Question: What is the measurement shown in the image?
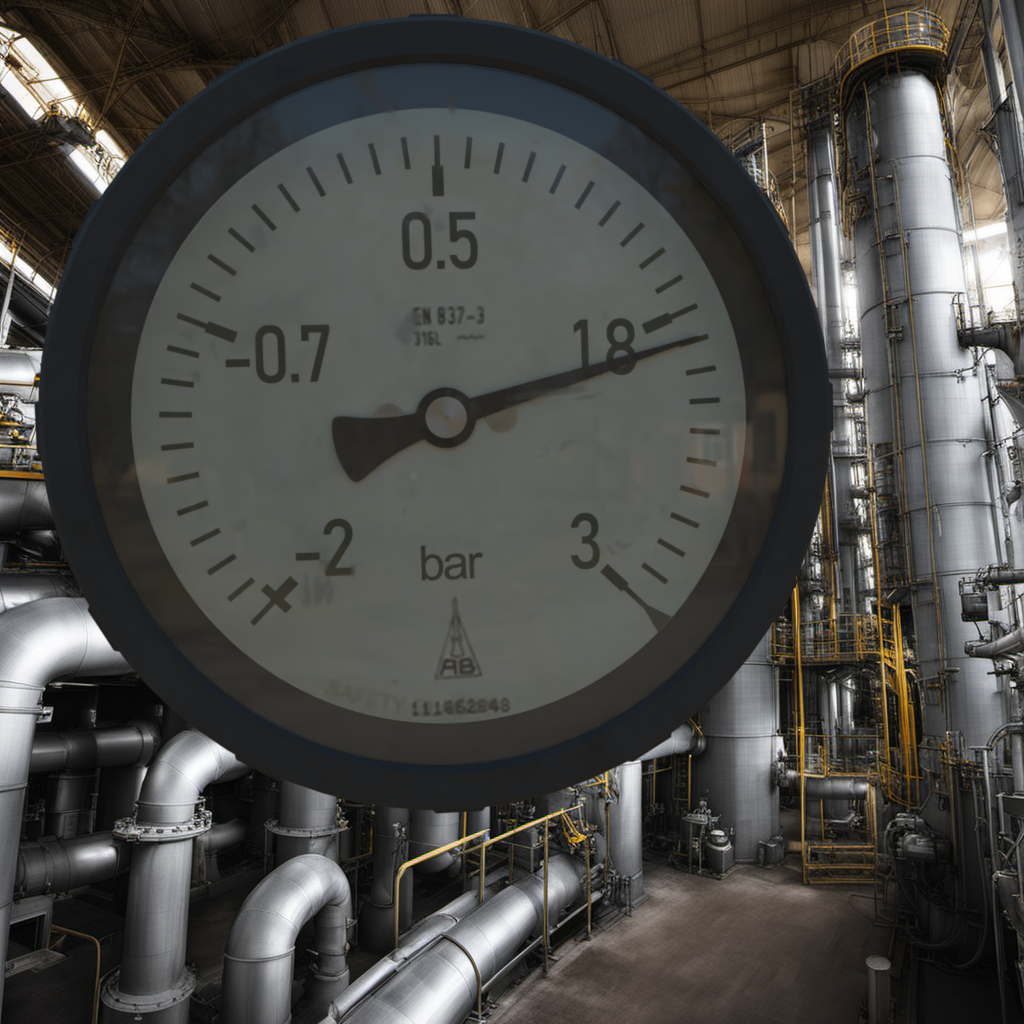
Answer: The result is 1.9
Question: What is the reading range of this measurement?
Answer: The range is from -2 to 3
Question: What is the minimum and maximum reading range of the measurement in the image?
Answer: The minimum value is -2 and the maximum value is 3